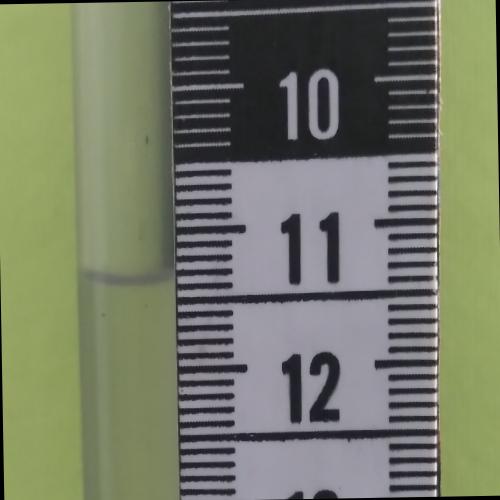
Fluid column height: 11.3 cm